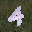
Label: 4